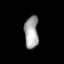
Tissue: lung
Cell type: Epithelial cells
Senescence score: 0.2368
Nuclear area (px): 452
Mean DAPI intensity: 161.456